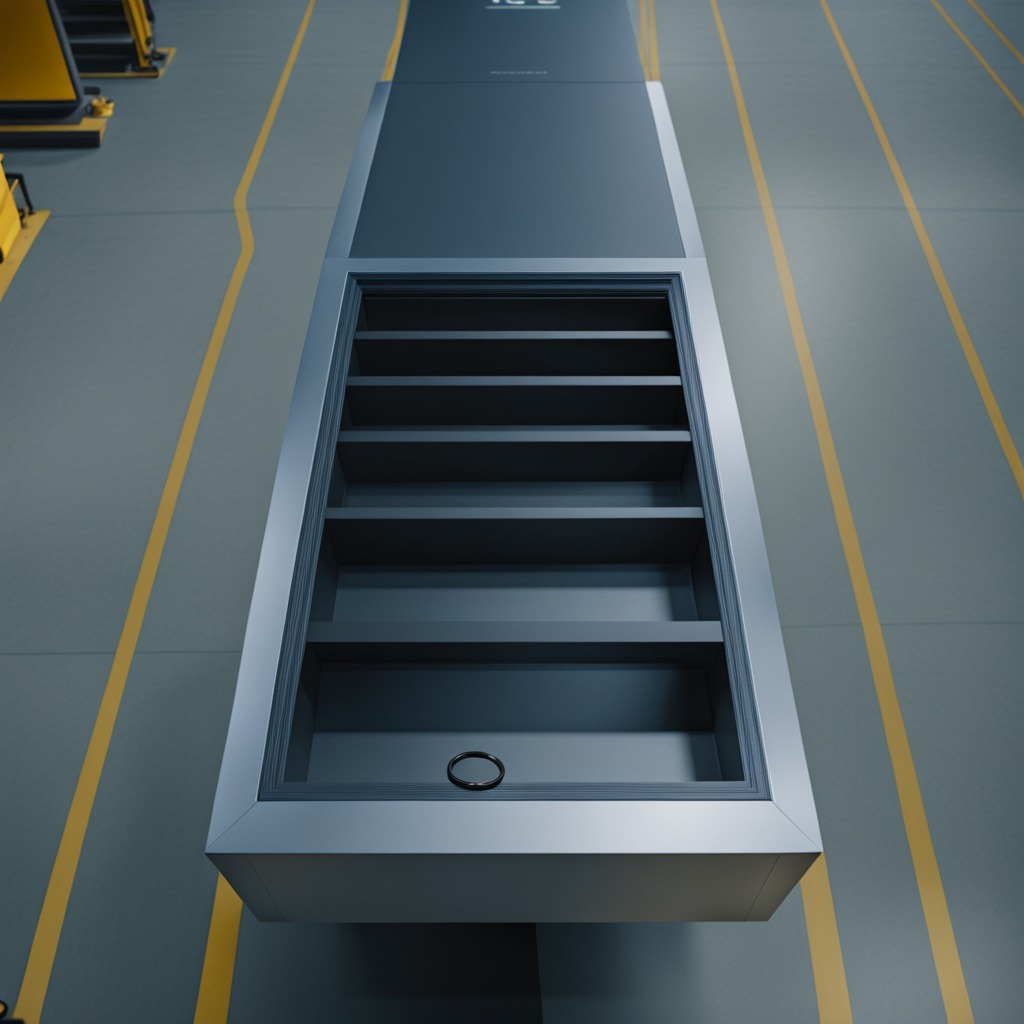
A rubber O-ring is lying on a toolbox surface in an airplane hangar workshop 8K.